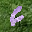
Label: 6